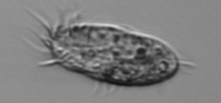
Label: Euplotes